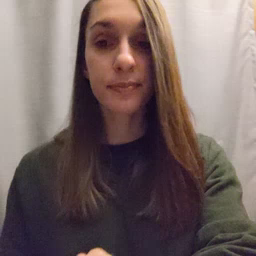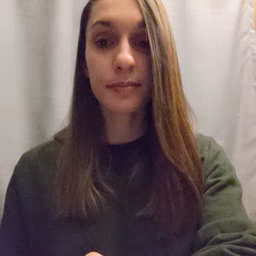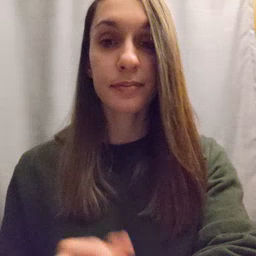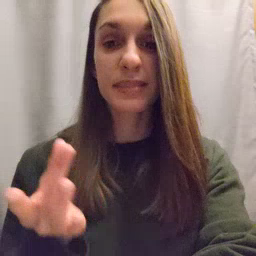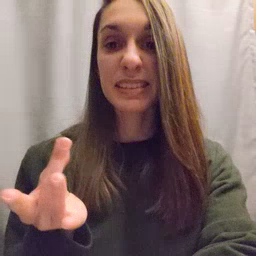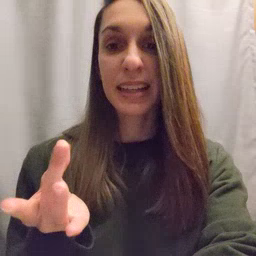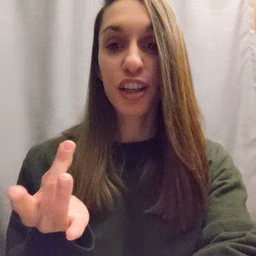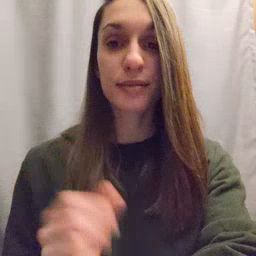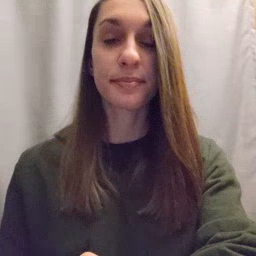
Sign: sticky